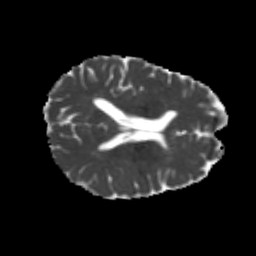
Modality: MD
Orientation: axial
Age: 22
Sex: male
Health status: healthy
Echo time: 0.074 s